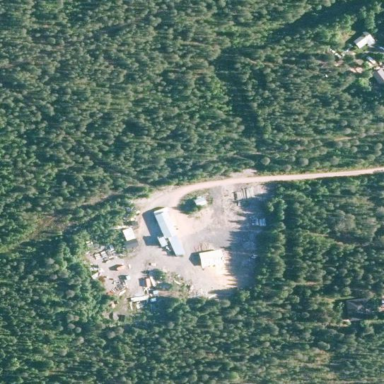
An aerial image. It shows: Industrial area that houses sawmill.